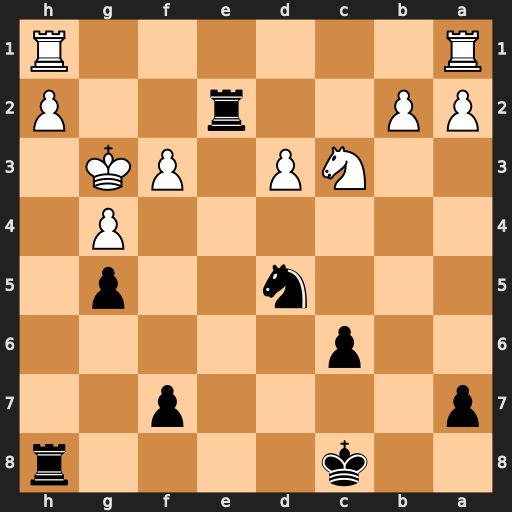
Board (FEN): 2k4r/p4p2/2p5/3n2p1/6P1/2NP1PK1/PP2r2P/R6R
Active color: b
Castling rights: -
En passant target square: -
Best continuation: Rh3+ Kxh3 Nf4+ Kg3 Rg2#